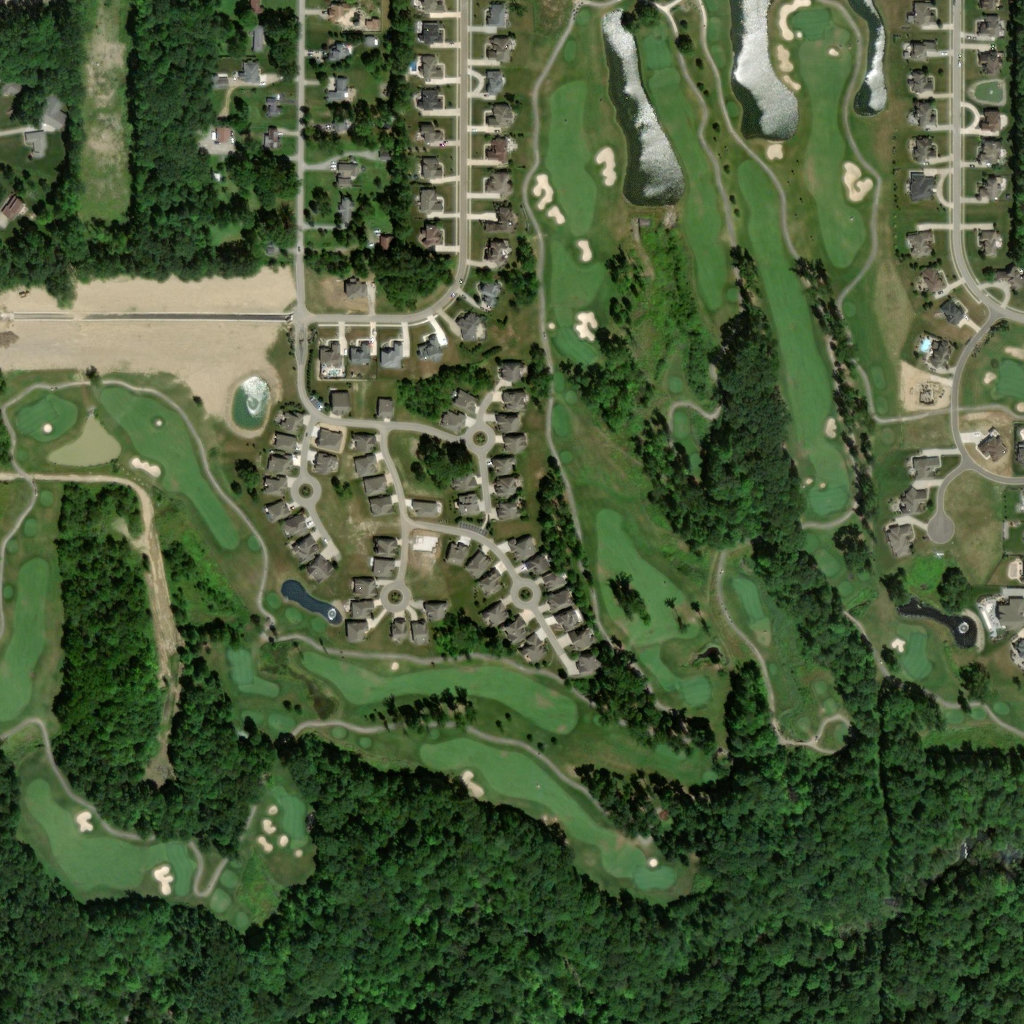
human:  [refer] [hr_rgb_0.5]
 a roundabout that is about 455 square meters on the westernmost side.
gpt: <box>[[28, 46, 31, 49, 0]]</box>